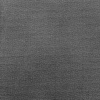
Atmospheric dust classification: dusty